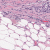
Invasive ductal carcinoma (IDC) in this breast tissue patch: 1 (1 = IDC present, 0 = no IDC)